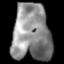
Tissue: lung
Cell type: Epithelial cells
Senescence score: 0.2287
Nuclear area (px): 2123
Mean DAPI intensity: 141.081